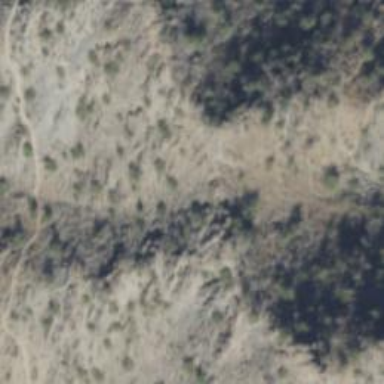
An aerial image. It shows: Hiking trail designated as footway.